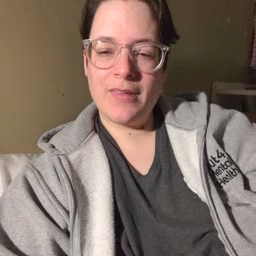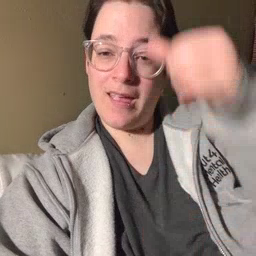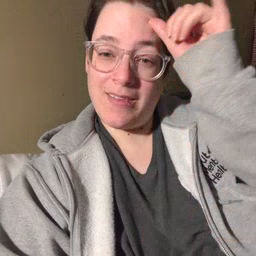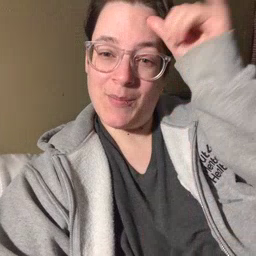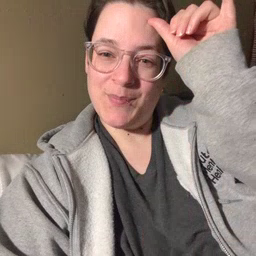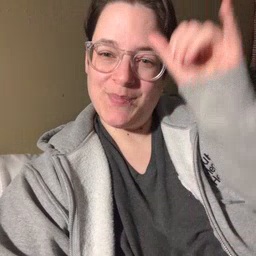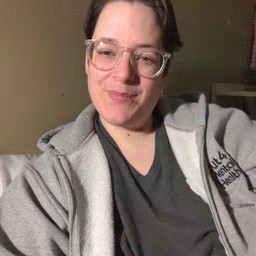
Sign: cow